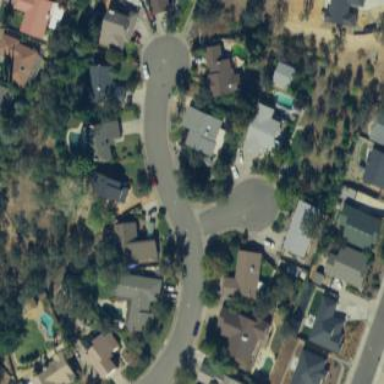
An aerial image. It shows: Residential area within subdivision.